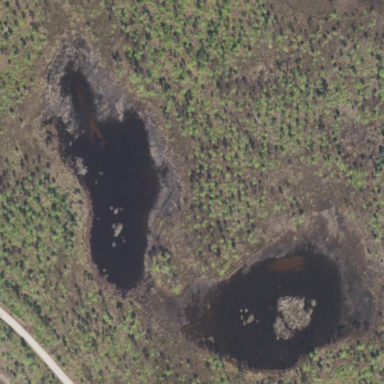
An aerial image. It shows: Saltmarsh wetland.